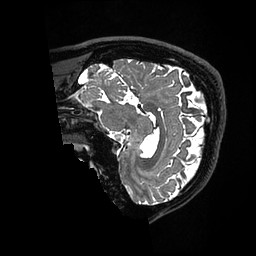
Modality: T2w
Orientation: sagittal
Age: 32
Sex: male
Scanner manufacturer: ge
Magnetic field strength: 3 T
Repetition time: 3.202 s
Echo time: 0.06636 s